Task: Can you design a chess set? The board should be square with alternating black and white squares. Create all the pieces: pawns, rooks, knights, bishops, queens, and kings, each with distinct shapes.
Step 2515:
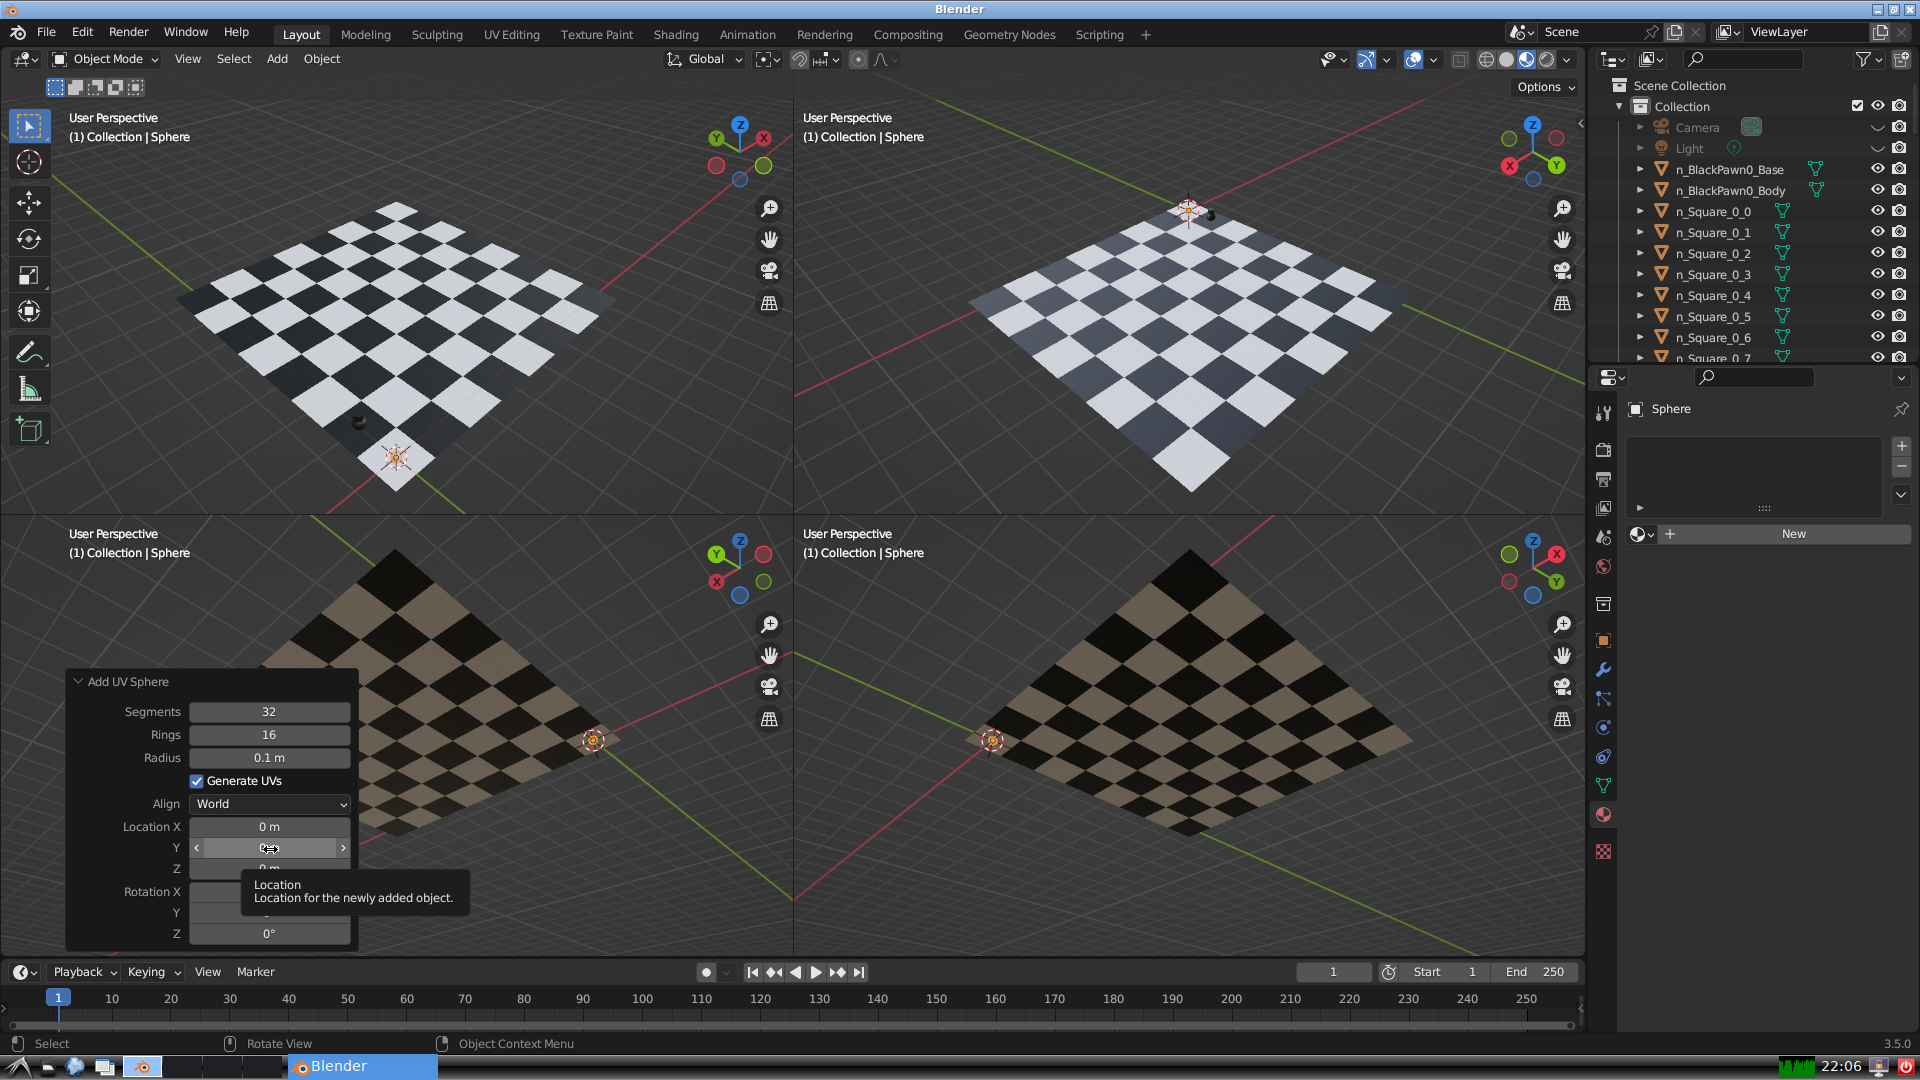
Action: click: no